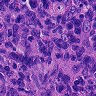
Metastatic tissue present: no